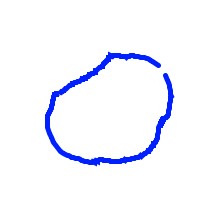
Shape: circle